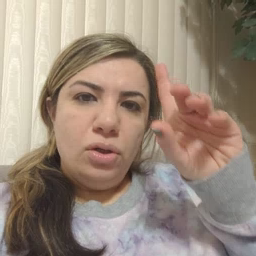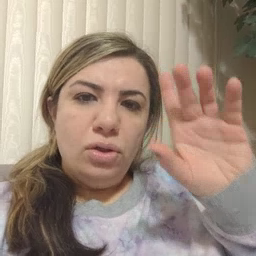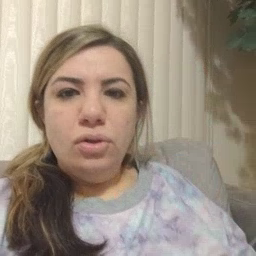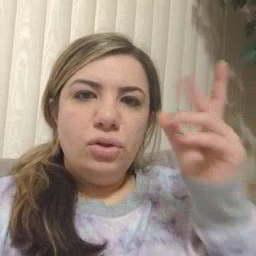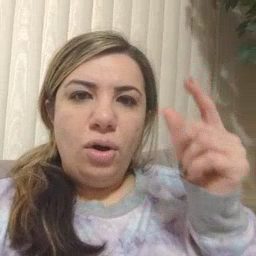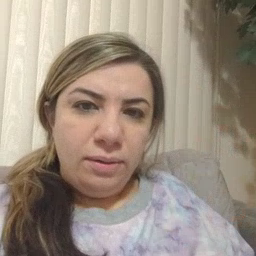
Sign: dog